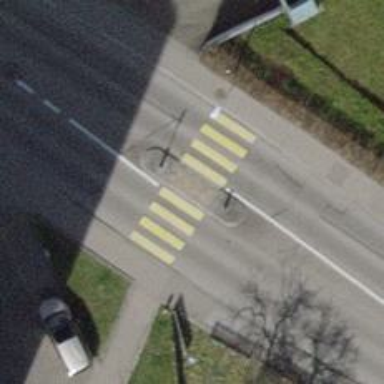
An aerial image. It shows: Zebra crossing with island.